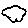
Label: cloud